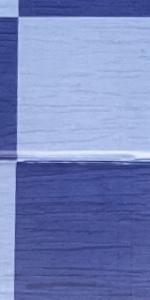
Label: Empty